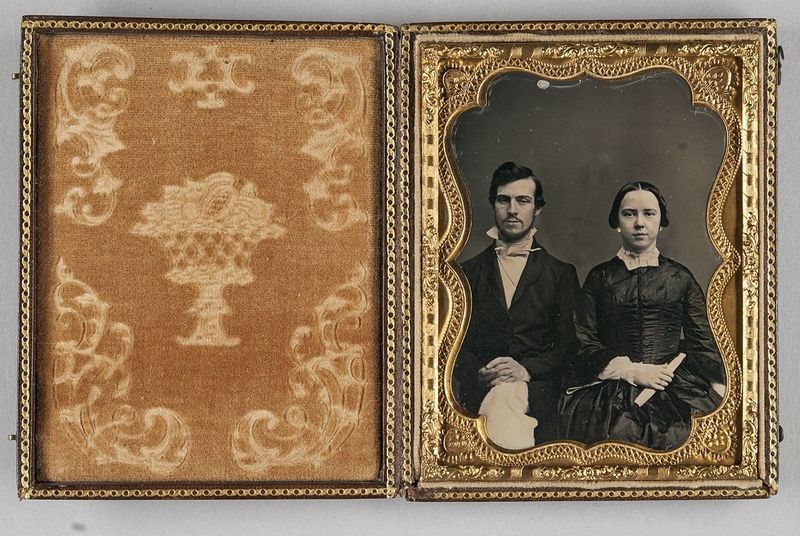
Titel: Ehepaar
Standort: Hamburg
Institution: Museum für Kunst und Gewerbe Hamburg
Schlagwörter: mann, frau, portrait, figur, paar, foto, fotografie, photographie, doppelbildnis, doppelportrait, photo, ehe, etui, lichtbild, daguerreotypie, bildwerke, angewandte und bildende kunst, hessische systematik, porträt, porträtfotografie, porträtphotographie, hüftbild, doppelporträt, verheiratetes paar, matrimonium, ehestand